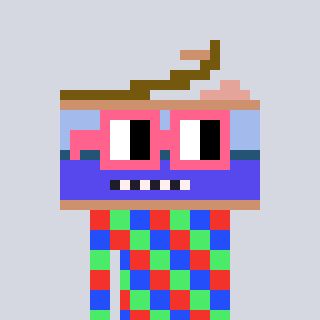
a pixel art character with square pink glasses, a canned ham-shaped head and a grayscale-colored body on a cool background